Platform: macOS
Application: Arc Browser
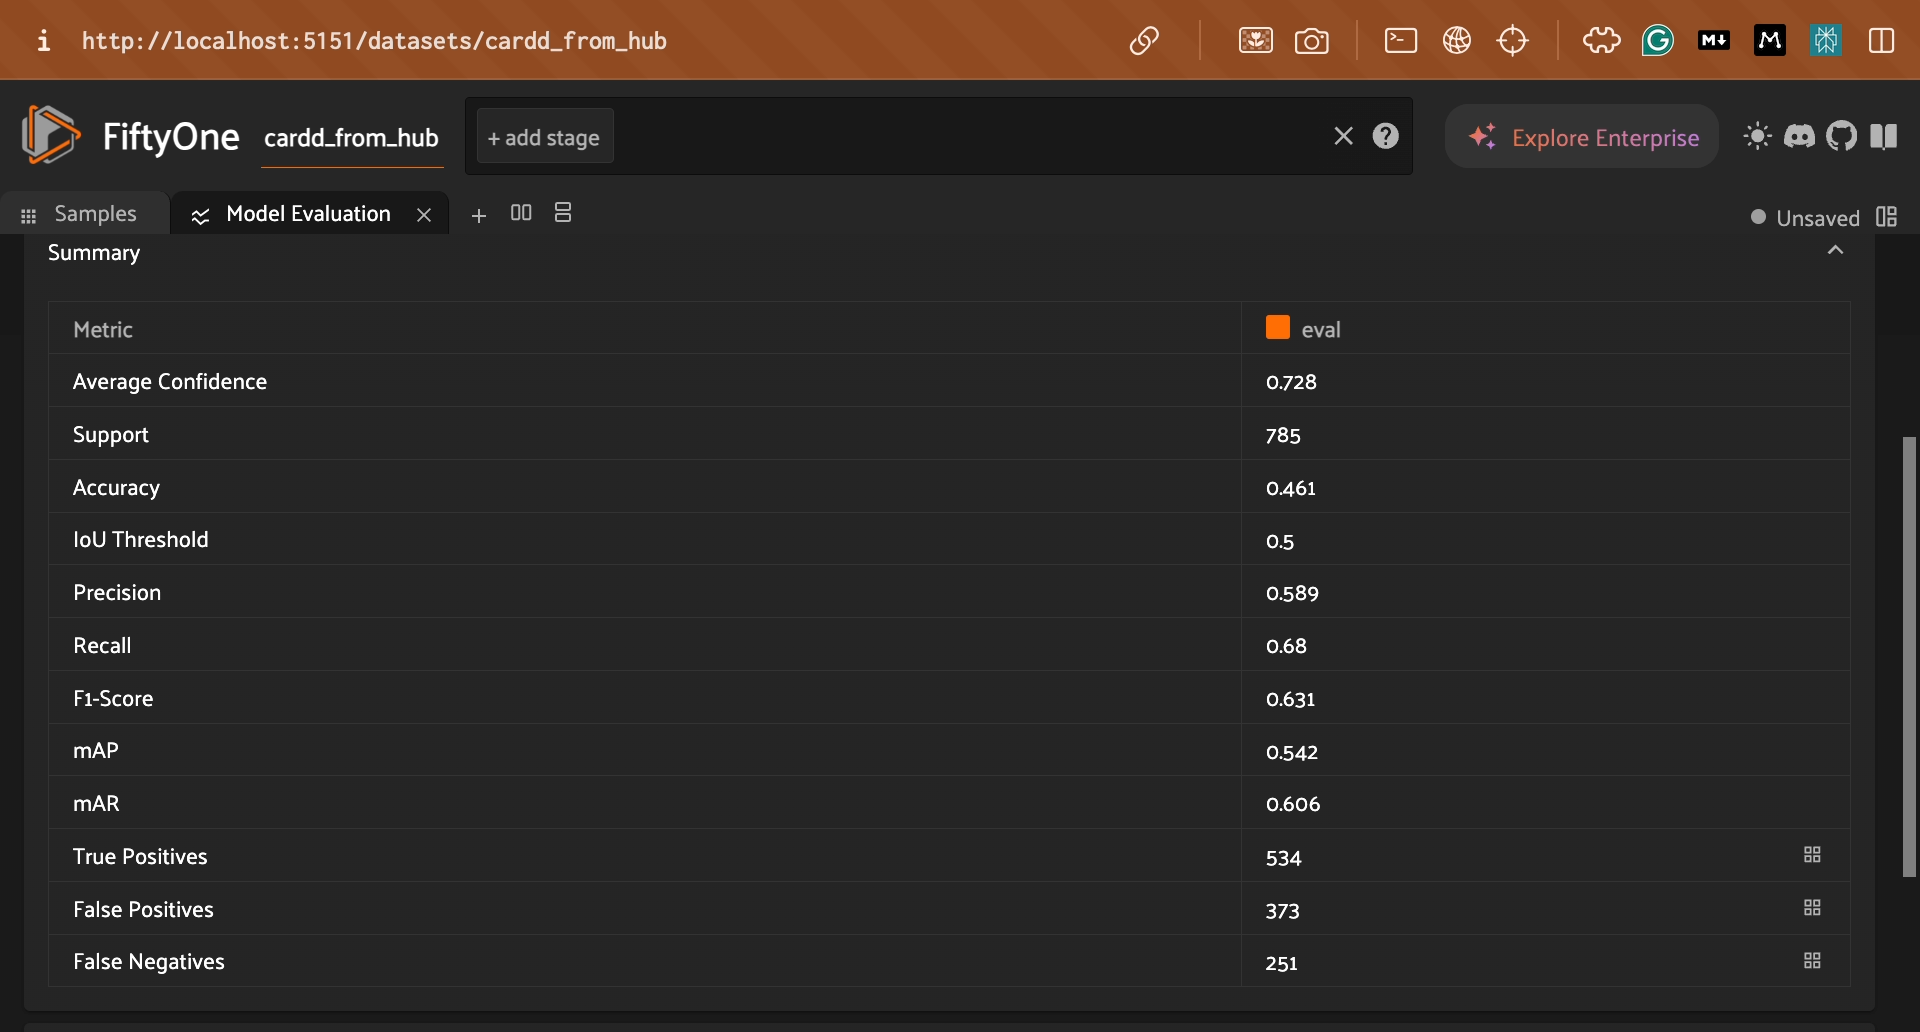
task_description: Load False Negative labels in the Samples panel
action_type: click
element_info: Icon
steps_since_start: 1